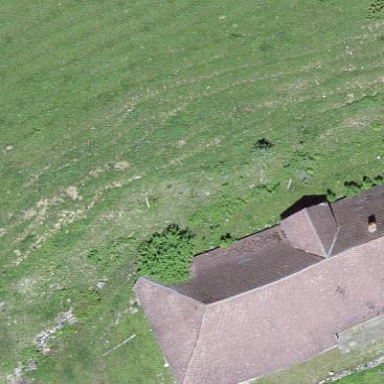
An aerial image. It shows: Farm building.